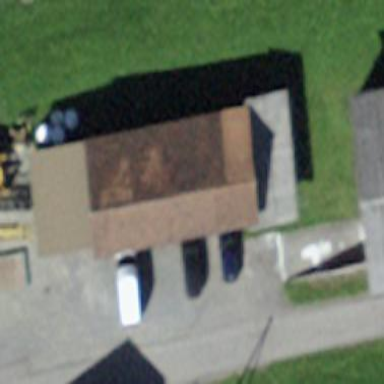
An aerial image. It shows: Barn.